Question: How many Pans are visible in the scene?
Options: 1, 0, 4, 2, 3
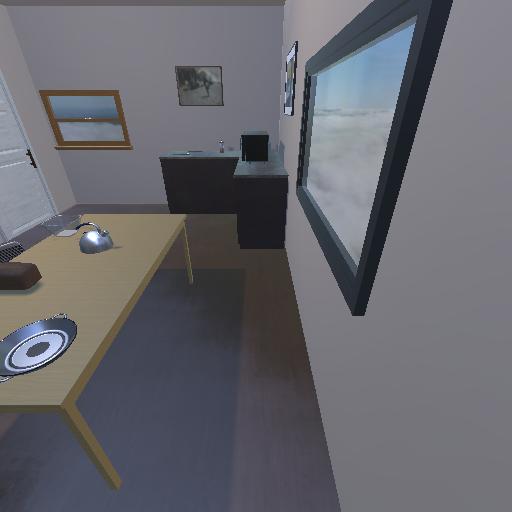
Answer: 1